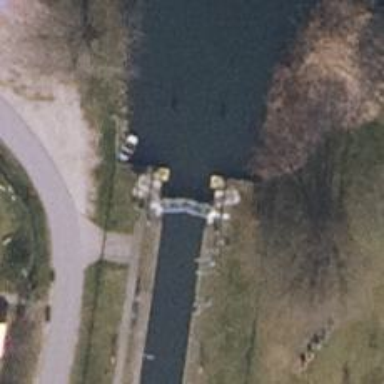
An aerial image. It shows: Lock gate along waterway.